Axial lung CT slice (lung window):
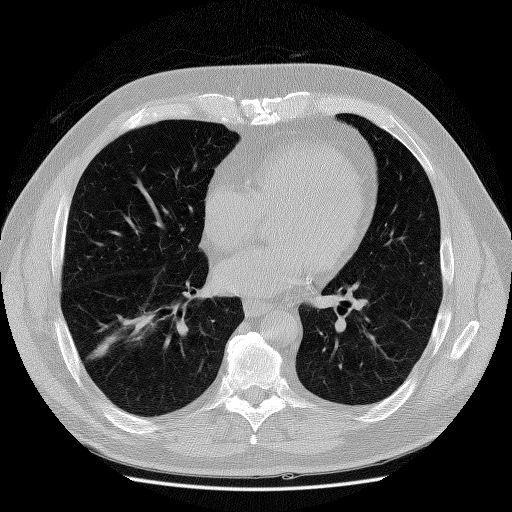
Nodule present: no